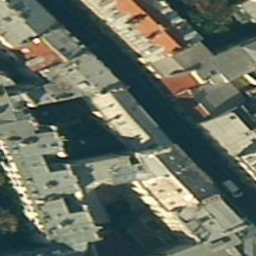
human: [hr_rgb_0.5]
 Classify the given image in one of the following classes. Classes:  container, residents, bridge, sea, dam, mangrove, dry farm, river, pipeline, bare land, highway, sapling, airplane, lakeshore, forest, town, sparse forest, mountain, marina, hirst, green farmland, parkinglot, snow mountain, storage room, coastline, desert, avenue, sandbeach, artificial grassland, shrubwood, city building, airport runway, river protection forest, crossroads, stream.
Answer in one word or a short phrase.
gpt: city building